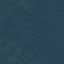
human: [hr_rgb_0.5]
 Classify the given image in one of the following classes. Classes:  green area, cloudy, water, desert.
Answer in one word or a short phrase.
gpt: green area